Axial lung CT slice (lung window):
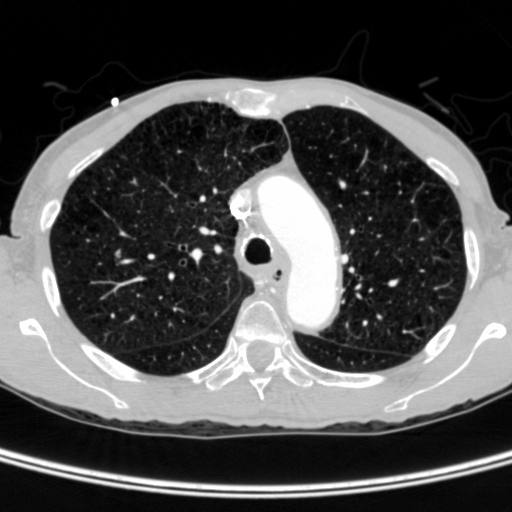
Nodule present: yes
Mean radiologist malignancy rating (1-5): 3